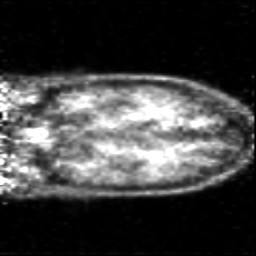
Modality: PET
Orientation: coronal
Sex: male
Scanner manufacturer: siemens